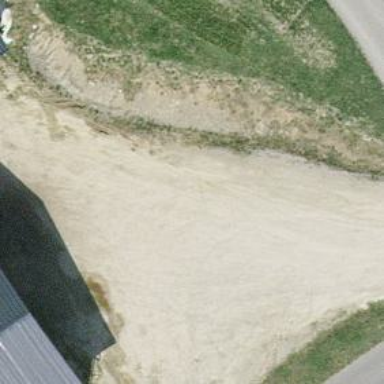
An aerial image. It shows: Driveway.